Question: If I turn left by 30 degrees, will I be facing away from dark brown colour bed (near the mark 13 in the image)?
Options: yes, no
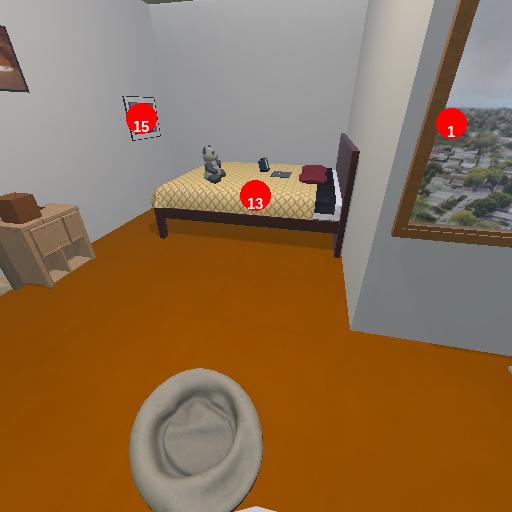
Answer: yes